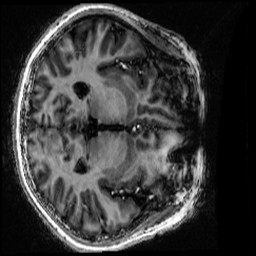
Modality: MP2RAGE
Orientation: axial
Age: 20
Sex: female
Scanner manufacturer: siemens
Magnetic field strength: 6.98 T
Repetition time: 6 s
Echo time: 0.00283 s